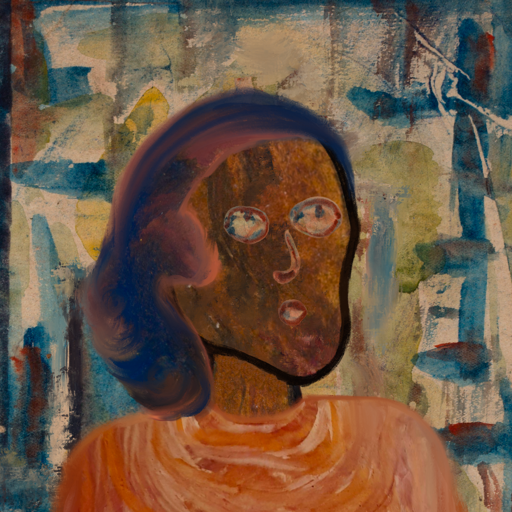
Background: Orphan, Head And Neck Side: Mosgoul, Face Side: Orphan, Bust: Pious_Lady, Hair Side: Mother_And_Son_Son, Head Accessory: Blank, Second Necklace: Blank, Necklace: Blank, Baby: Blank